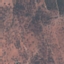
Land use / land cover: HerbaceousVegetation